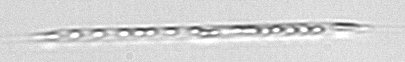
Label: Rhizosolenia